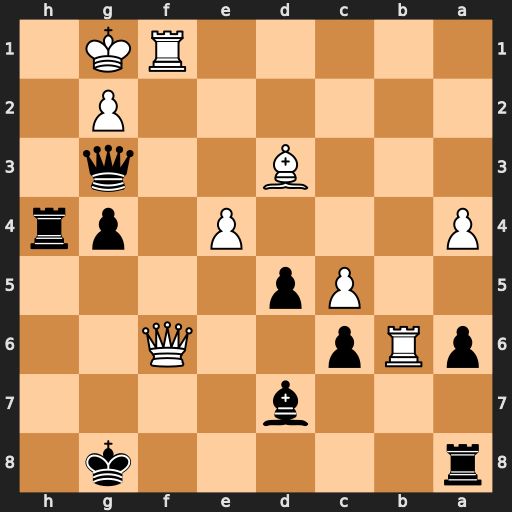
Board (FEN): r5k1/3b4/pRp2Q2/2Pp4/P3P1pr/3B2q1/6P1/5RK1
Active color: b
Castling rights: -
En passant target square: -
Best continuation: Qh2+ Kf2 Rf8 Qxf8+ Kxf8